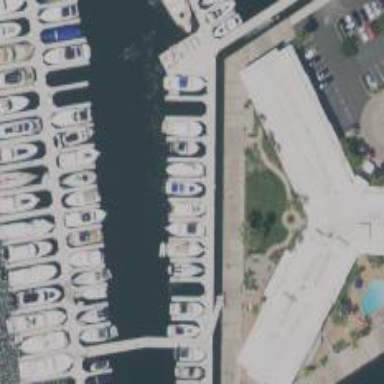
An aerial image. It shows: Man-made pier.